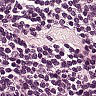
Metastatic tissue present: no